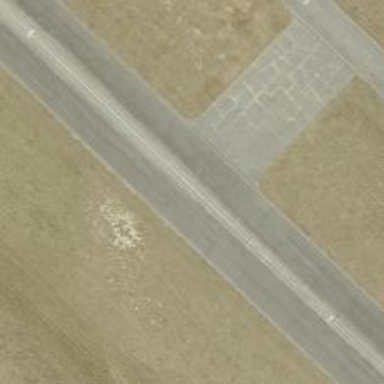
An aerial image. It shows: View of taxiway at the airport.